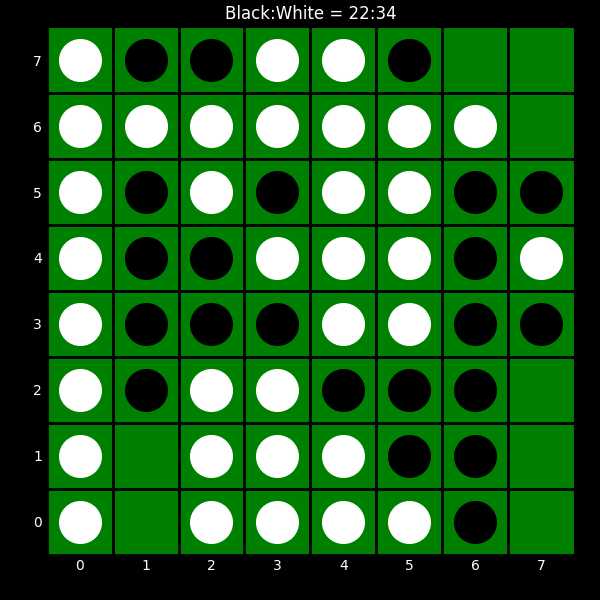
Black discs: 22
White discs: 34